Platform: macOS
Application: Arc Browser
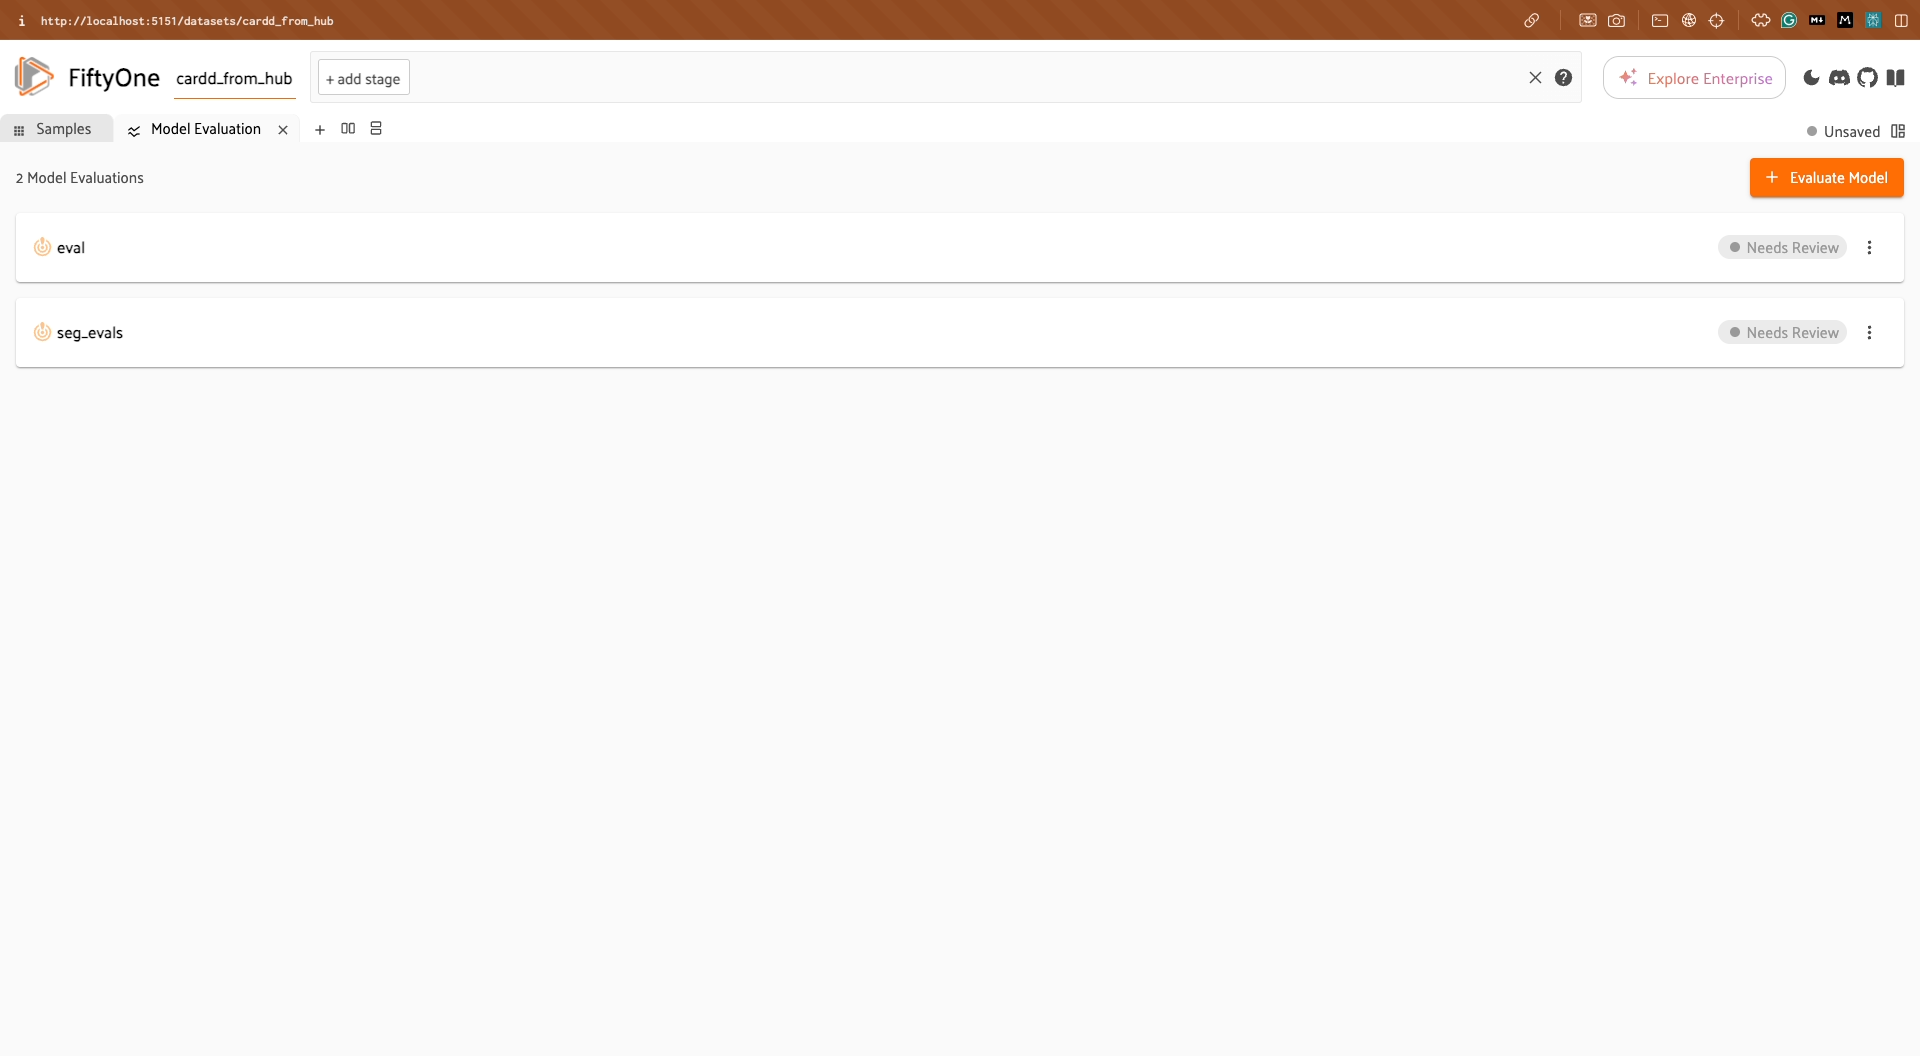
task_description: Open the seg_evals model evaluation
action_type: click
element_info: Button
steps_since_start: 1